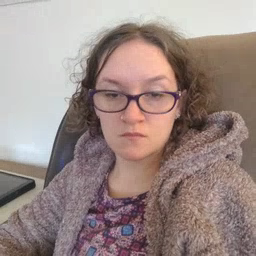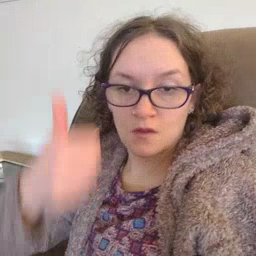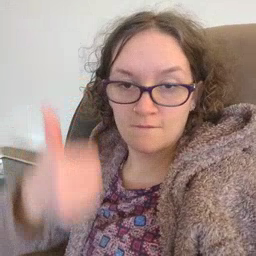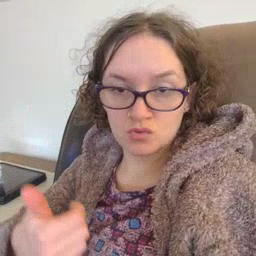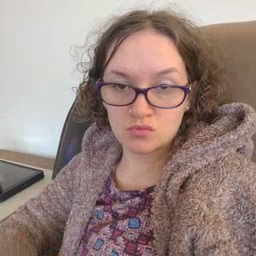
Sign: every